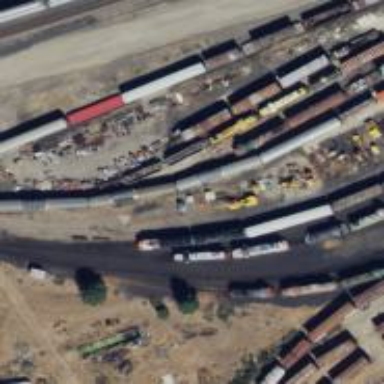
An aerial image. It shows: Preserved railway yard with rail tracks.